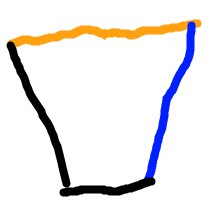
Shape: trapezoid